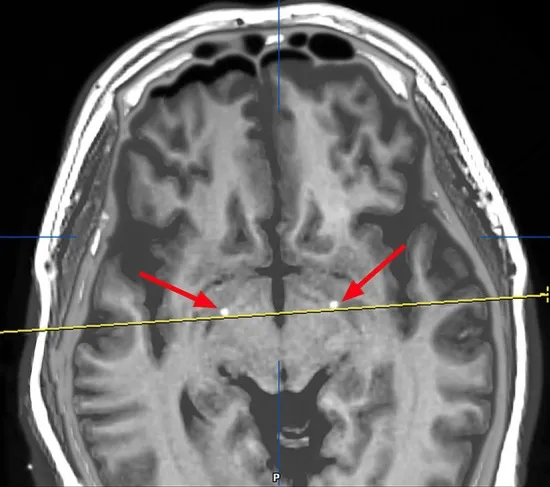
Image after fusion of preoperative MR plan and postoperative CT and it is a postoperative image fusion, suggesting that the stimulation electrode is precisely located in the GPI nucleus.
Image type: radiology (mri)